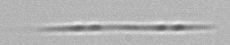
Label: Pseudo-nitzschia